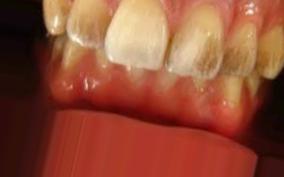
Condition: Tooth Discoloration